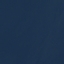
Land use / land cover: SeaLake